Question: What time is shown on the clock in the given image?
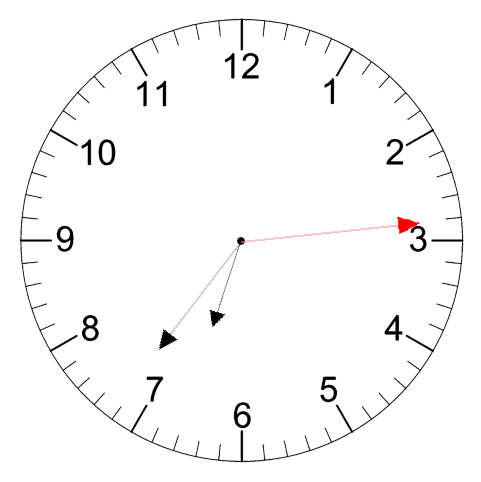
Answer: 06:36:14